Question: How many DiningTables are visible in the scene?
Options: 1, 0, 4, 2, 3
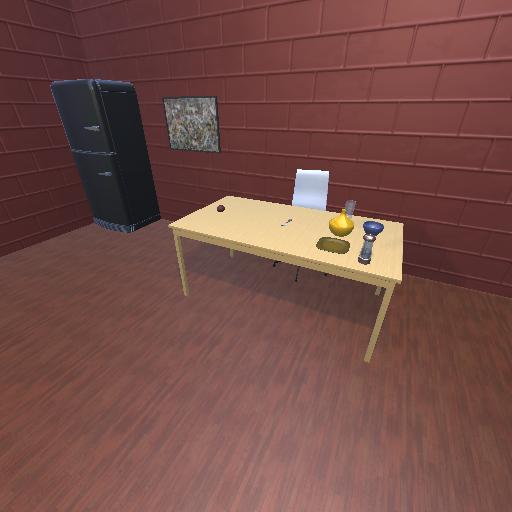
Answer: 1